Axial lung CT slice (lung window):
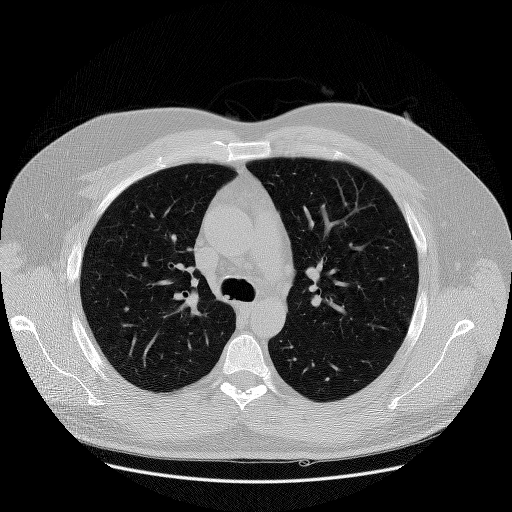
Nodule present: no